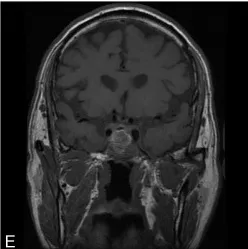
Precontrast T1WI.
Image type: radiology (mri)